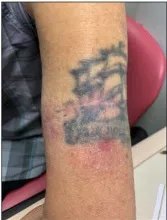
Representative clinical course of a case of a complete responder, patient #2. G. Photo of the treated area following treatment course, showing complete resolution.
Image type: medical_photograph (skin_photograph)